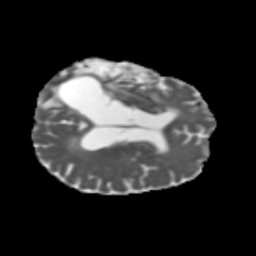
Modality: MD
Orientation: axial
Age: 65
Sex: female
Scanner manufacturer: siemens
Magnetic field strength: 3 T
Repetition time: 5.47 s
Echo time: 0.0854 s